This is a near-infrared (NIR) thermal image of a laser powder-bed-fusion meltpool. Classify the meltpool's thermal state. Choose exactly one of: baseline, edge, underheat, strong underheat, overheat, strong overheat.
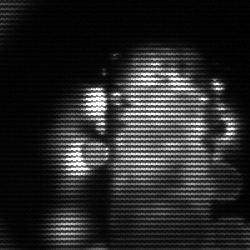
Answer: strong underheat